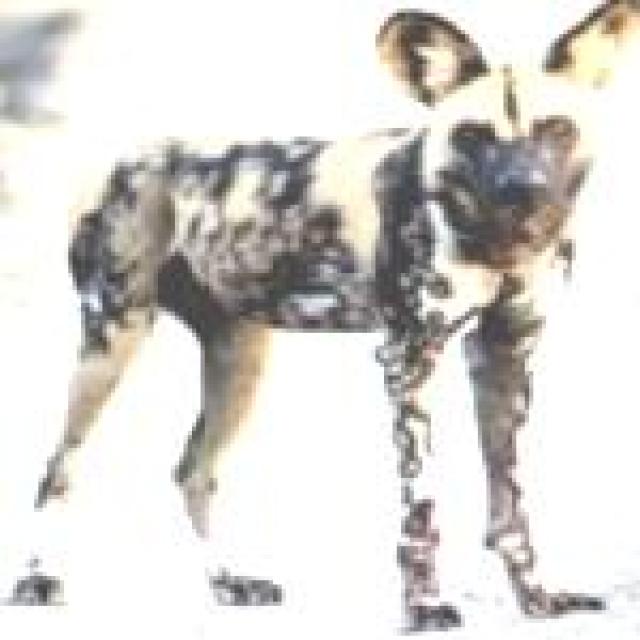
Healthy canine skin — no visible lesions, inflammation, or abnormalities. The skin and coat appear normal.